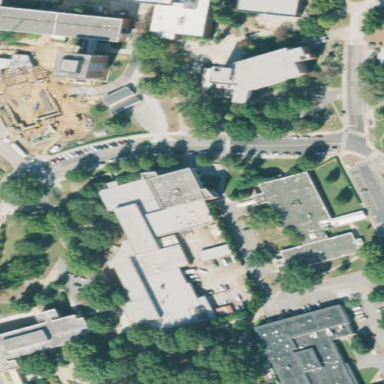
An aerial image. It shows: University building with flat roof.